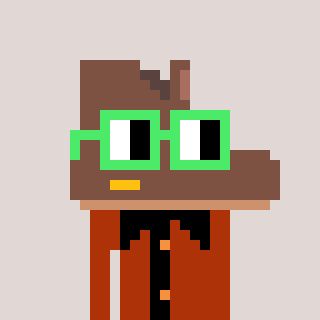
a pixel art character with square light green glasses, a boot-shaped head and a hotbrown-colored body on a warm background